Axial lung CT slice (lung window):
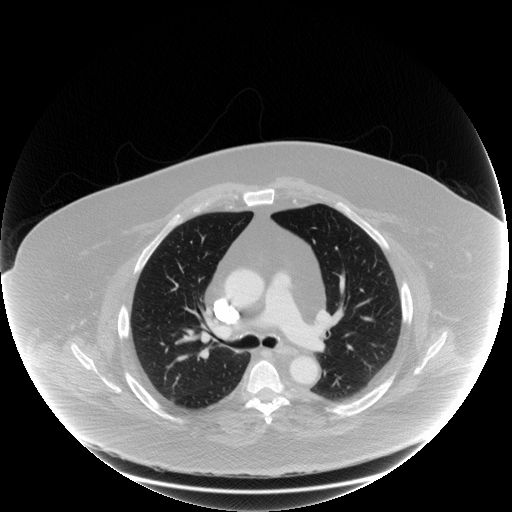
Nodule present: no